Question: I have a sprite of size 222x372 pixels and am rendering it at 3 different scales (25%, 40%, and 65%) to test the different sampling options.
If I use 'GL_NEAREST' the texture looks pixelated unless scaled to specific ratios. (as expected)
'''
glTexParameteri(GL_TEXTURE_2D, GL_TEXTURE_MIN_FILTER, GL_NEAREST);
'''
If I use 'GL_LINEAR_MIPMAP_LINEAR' the texture looks blurry when small, and crisp when large. If I use other mipmap combinations, similar occurs with either blurry, pixelated, or both. (as expected)
'''
glTexParameteri(GL_TEXTURE_2D, GL_TEXTURE_MIN_FILTER, GL_LINEAR_MIPMAP_LINEAR); // Blurry
OR
glTexParameteri(GL_TEXTURE_2D, GL_TEXTURE_MIN_FILTER, GL_NEAREST_MIPMAP_LINEAR); // Pixelated
OR
glTexParameteri(GL_TEXTURE_2D, GL_TEXTURE_MIN_FILTER, GL_LINEAR_MIPMAP_NEAREST); // Blurry
'''
If I use 'GL_LINEAR' the texture looks crisp when large but, to my surprise, pixelated and almost identical to 'GL_NEAREST' when small.
'''
glTexParameteri(GL_TEXTURE_2D, GL_TEXTURE_MIN_FILTER, GL_LINEAR); // When small, pixelated?
'''
See this image:

See 'GL_LINEAR' at 25% scale - you can see the aliasing and pixelated edges. I was expecting linear interpolation to smoothly blend these edges.
Is this intended behavior, and if so is there any way to get crisp sprites even when scaled down to small amounts? Custom mipmap levels generated in Photoshop perhaps?
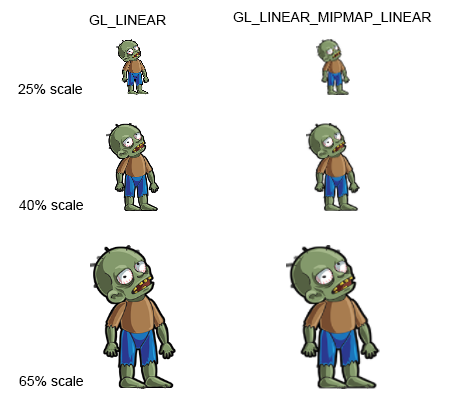
Answer: > Is this intended behavior,
Yes. With 'GL_LINEAR' the filter footprint is always '2x2' texels. If you scale down by 50%, your footprint is also 2x2 texels, so it still works reasonably well (besides the actual size of the pixel footprint, it's exact position within the texel grid is relevant, too, but let's ignore that for simplicity here).
If you scale down to 25%, it means that the area worth 4x4 texels is mapped to a single pixel on the screen - but the filter will use only the 2x2 block in the midlle of that. So out of the 16 texel values which are mapped to the screen, only 4 are used, and the content of the other 12 is completely ignored - so if you have high frequency data like fine details and sharp edges, the downsampling will result in a lot of aliasing. Downsampling is a lowpass filter after all, and high-frequency content doesn't survive this well.
Mipmapping is the intented solution for this kind of problems. Instead of having to filter a varying - and potentially huge number of pixels (e.g. if you map a 1024x1024 texture a single pixel, the filter would have to walk through over 1 Million pixels!) at sample time, those operations are already pre-calcuated. A texel at mipmap level 1 represents 2x2 texels of level 0, and one at level 2 represents 4x4 of level 0, and so on.
> and if so is there any way to get crisp sprites even when scaled down to small amounts? Custom mipmap levels generated in Photoshop perhaps?
Custom mipmap images might certainly help a bit in your scenario - but the ultimate question is: what do you expect? If you have image content with thin black lines and fine details at 100% scale, there is way to preserve that at a significant lower resolution, so the result is always bound to either look a bit blurry (because all the fine details which now fall into a single pixel are somehow mixed together), or it will look pixelated (because only some of the details which fall into the pixel are used to represent the whole pixel) - the Nyquist-Shannon sampling theorem holds true in this case as in every other.